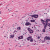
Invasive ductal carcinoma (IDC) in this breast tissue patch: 0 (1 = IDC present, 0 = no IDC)